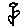
Label: flower